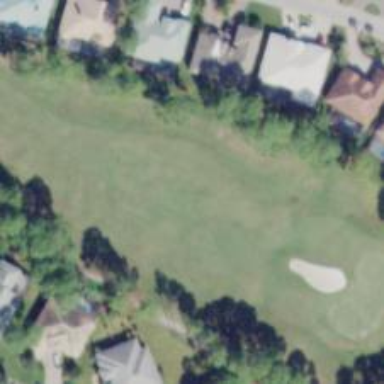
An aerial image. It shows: View of golf hole.